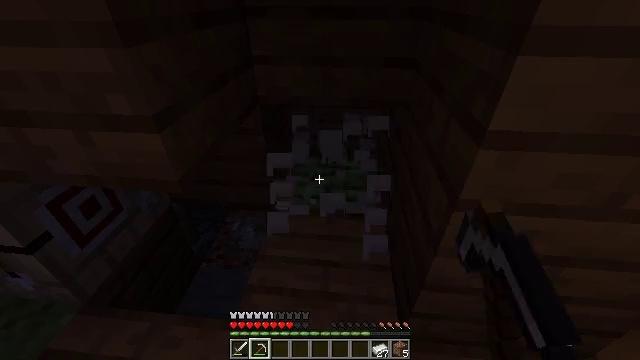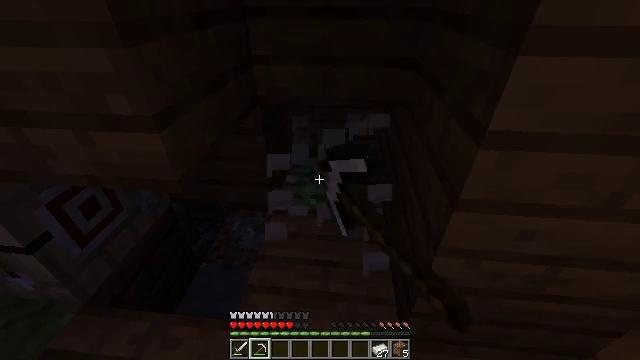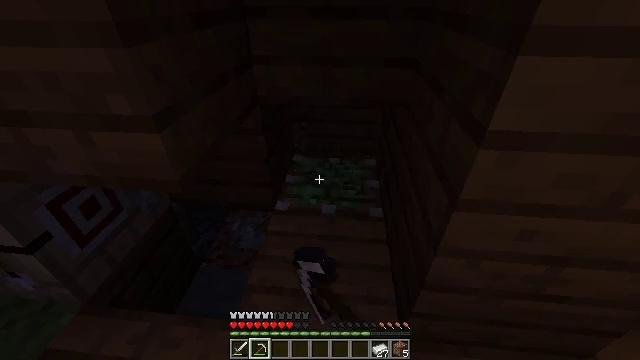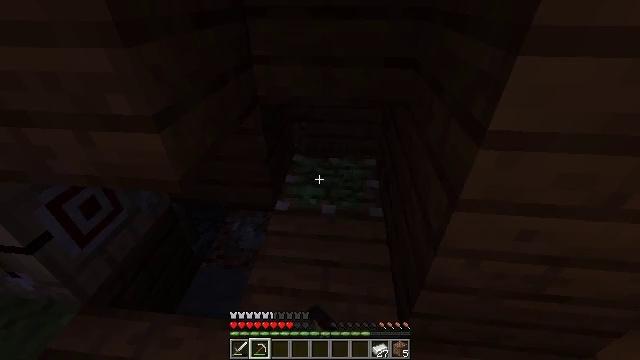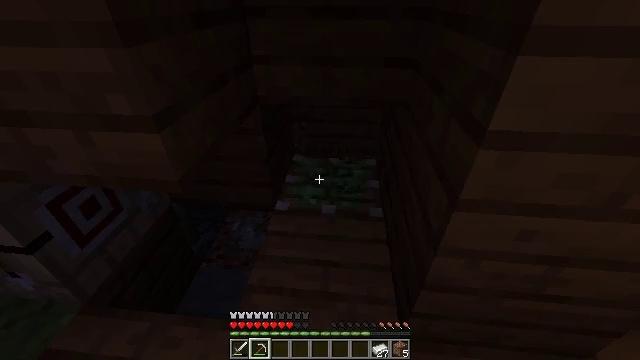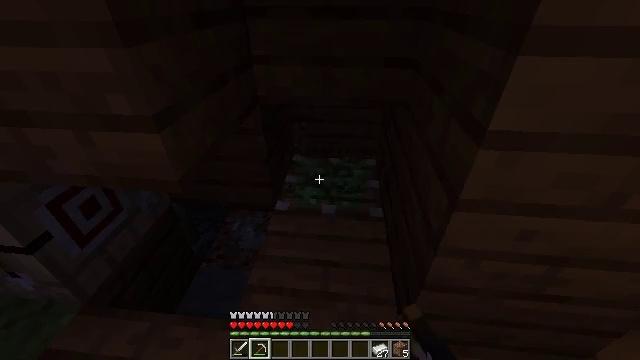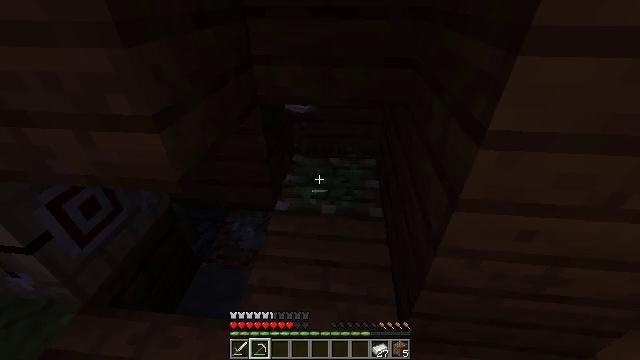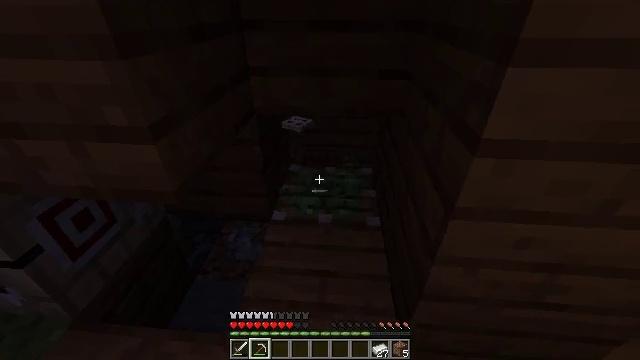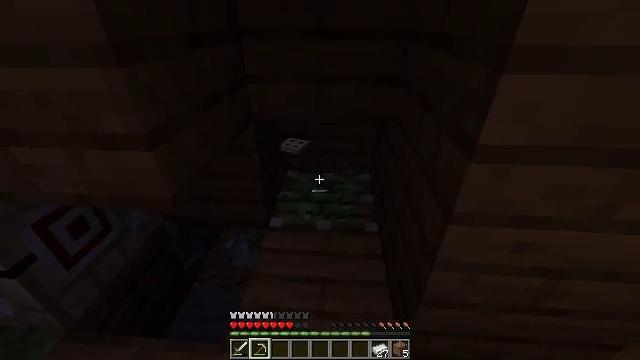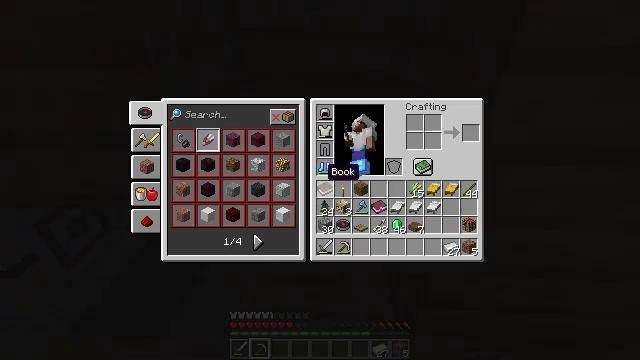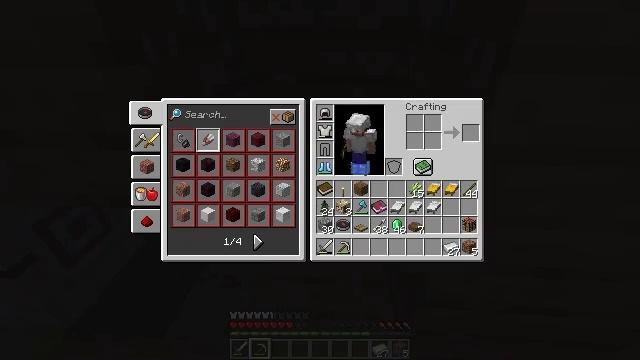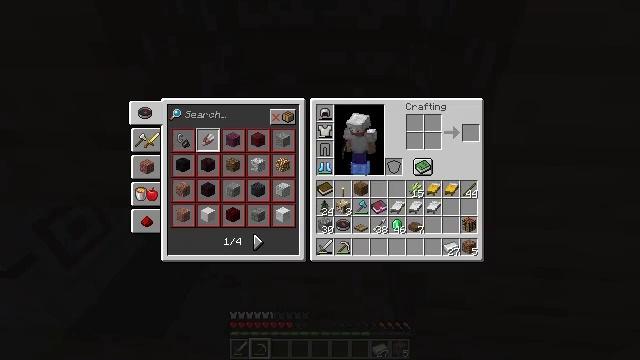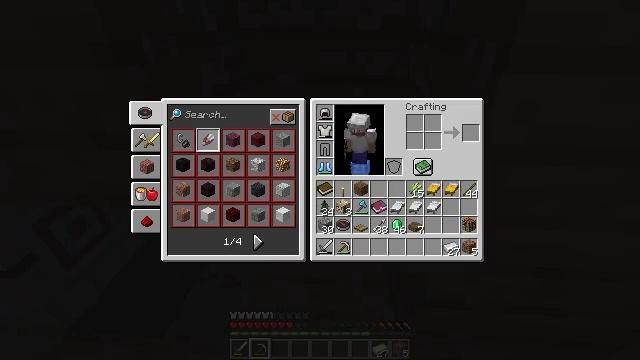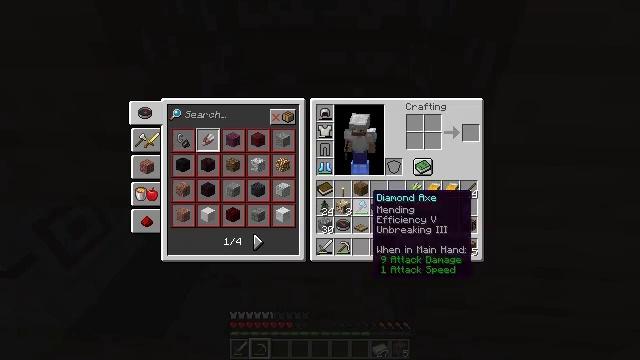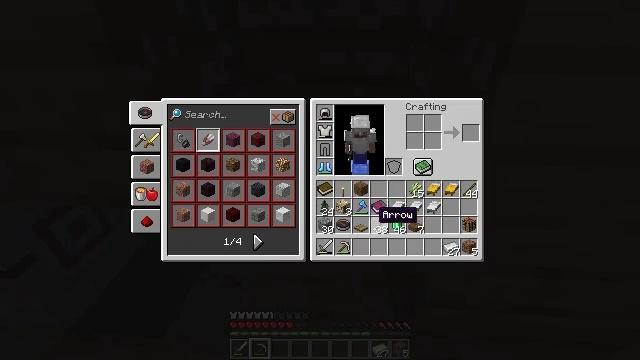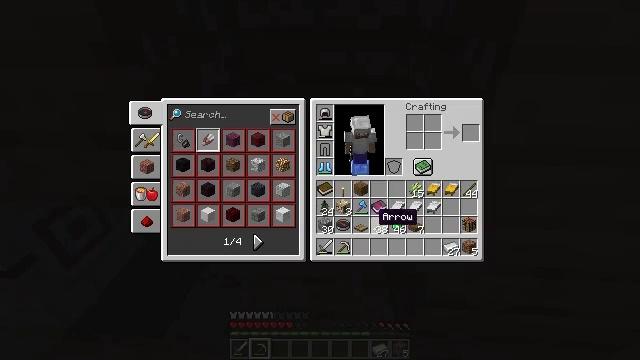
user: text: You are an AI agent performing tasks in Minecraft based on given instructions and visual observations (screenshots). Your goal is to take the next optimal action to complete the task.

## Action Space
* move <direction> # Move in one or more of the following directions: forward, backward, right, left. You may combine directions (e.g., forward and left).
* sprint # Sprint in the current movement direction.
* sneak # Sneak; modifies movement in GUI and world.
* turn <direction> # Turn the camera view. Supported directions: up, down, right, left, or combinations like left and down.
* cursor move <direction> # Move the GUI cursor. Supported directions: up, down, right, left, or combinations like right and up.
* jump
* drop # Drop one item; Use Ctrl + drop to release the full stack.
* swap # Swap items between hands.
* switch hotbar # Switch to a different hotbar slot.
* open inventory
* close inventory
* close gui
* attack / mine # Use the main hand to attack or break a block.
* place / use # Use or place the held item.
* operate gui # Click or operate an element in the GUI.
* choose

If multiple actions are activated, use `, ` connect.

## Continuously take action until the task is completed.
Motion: motion action
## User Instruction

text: Mine spruce planks to gather materials.
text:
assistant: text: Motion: attack / mine
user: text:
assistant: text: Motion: attack / mine
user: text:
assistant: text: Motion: attack / mine
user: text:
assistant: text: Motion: attack / mine
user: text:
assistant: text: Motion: attack / mine
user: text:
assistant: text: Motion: no_op
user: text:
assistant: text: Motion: turn up
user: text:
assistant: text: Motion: turn up
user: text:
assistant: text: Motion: open inventory
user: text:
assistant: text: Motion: open inventory
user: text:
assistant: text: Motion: cursor move right, open inventory
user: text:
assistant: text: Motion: cursor move right
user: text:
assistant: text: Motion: cursor move right and down
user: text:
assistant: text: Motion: sneak, cursor move down
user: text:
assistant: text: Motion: sneak
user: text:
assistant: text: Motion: sneak
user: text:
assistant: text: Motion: sneak
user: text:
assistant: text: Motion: sneak, cursor move left and up
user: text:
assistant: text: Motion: sneak
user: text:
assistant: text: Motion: sneak
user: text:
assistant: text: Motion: sneak
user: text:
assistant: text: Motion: sneak, operate gui
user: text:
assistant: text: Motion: sneak, operate gui
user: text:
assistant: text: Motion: sneak
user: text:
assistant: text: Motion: sneak, close inventory
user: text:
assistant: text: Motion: sneak, close inventory
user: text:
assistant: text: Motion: sneak, close inventory
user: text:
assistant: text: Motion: sneak, turn up
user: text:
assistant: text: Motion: turn right and up
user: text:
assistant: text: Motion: no_op